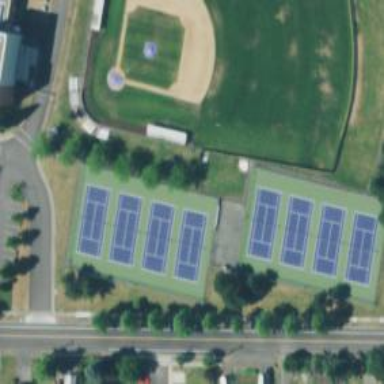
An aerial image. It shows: Sports center with tennis facility.